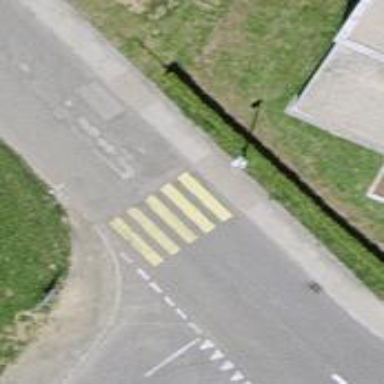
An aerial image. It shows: Uncontrolled road crossing.